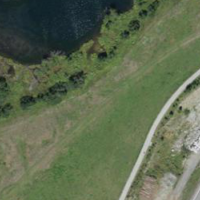
EUNIS habitat code: 26
Species observed at this site:
Aster alpinus
Corvus corone
Aythya fuligula
Fulica atra
Achillea millefolium
Motacilla alba